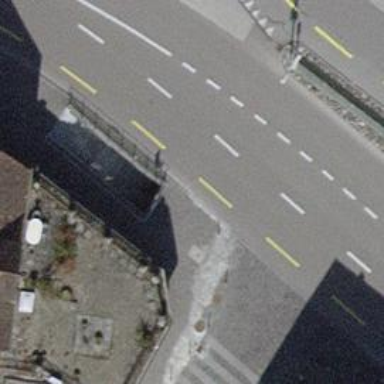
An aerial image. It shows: Steps leading through paved tunnel.